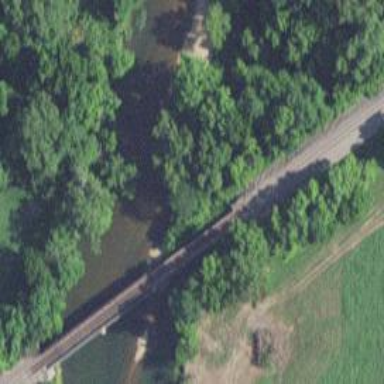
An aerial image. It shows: Bridge over railway line.